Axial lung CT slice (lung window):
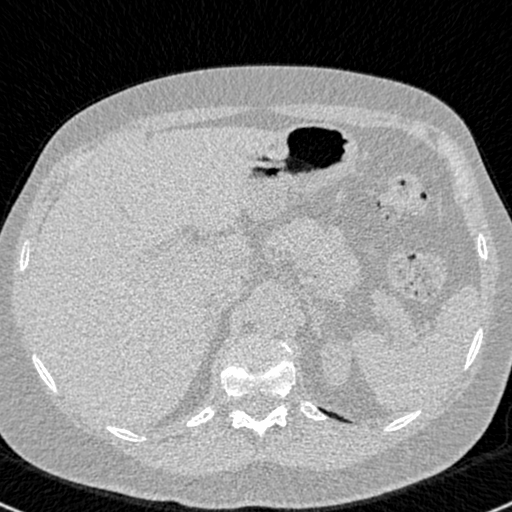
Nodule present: no